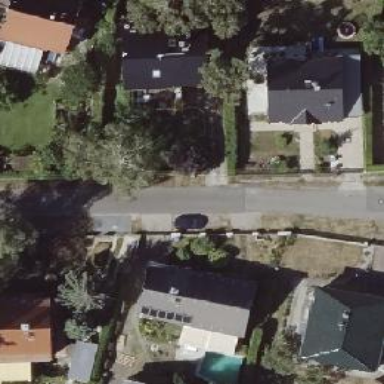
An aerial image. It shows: Asphalt road in residential area.